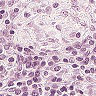
Metastatic tissue present: no